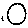
Label: circle